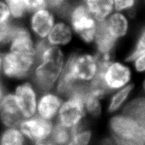
Tissue sample: colon
Magnification: 5.0x
Cell type: B cells
Senescence state: senescent